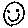
Label: smiley face